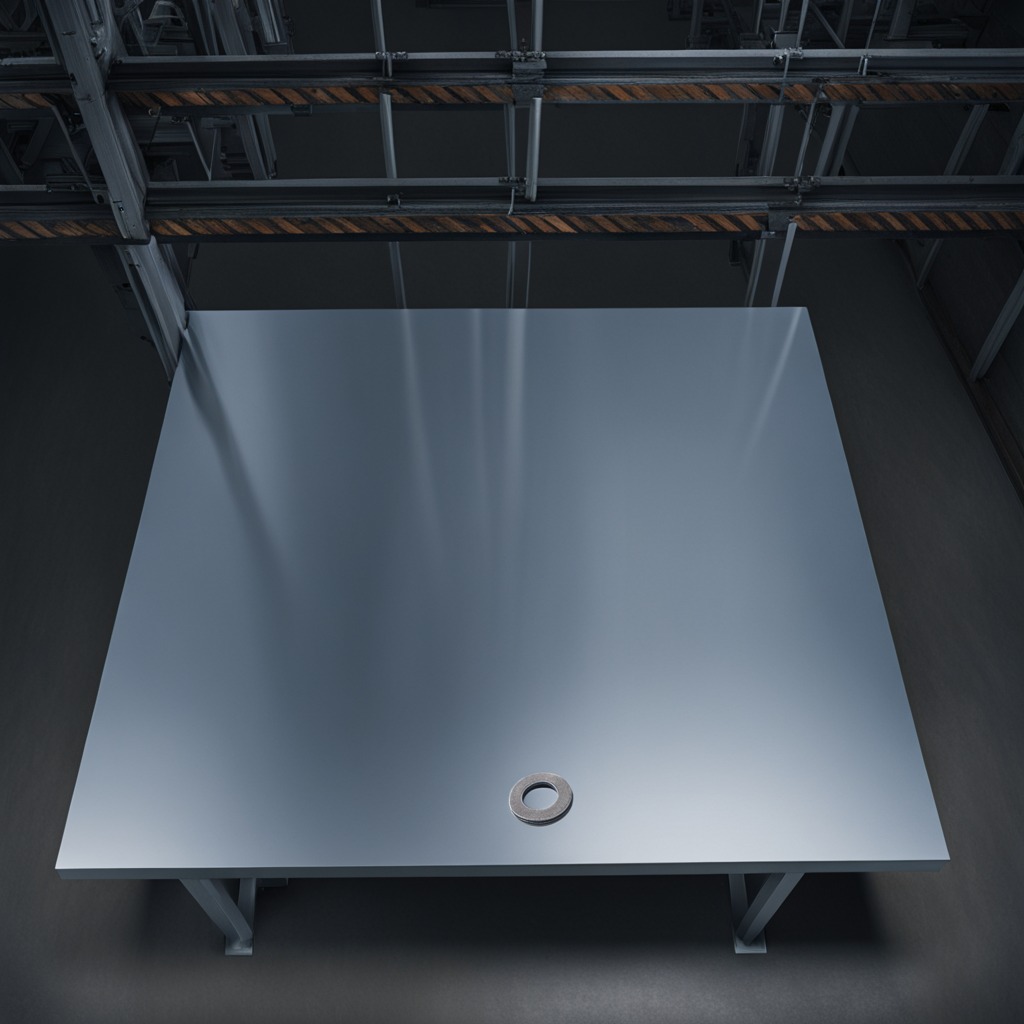
A flat metal washer is lying on the clean empty table in the basement in the evening soft directional lighting on the tabletop realistic grain studio-quality clarity centered framing